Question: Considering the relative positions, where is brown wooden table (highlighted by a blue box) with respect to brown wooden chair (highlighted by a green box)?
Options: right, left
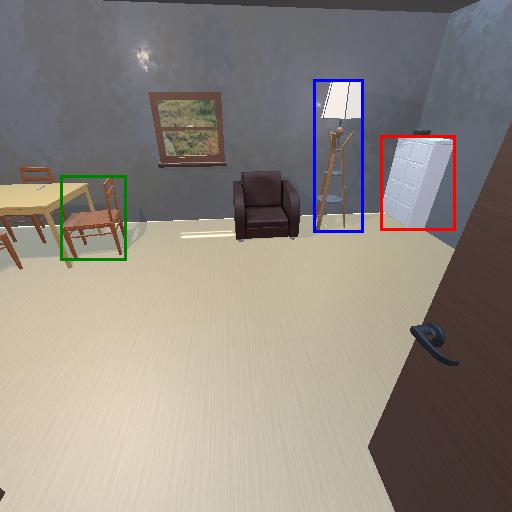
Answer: right